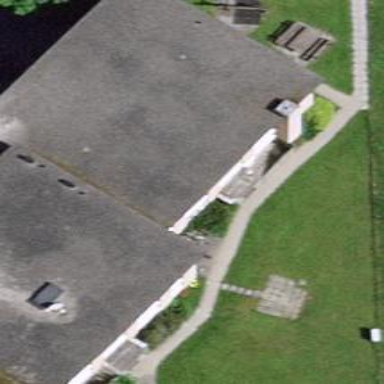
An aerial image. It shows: Apartment building with flat roof.